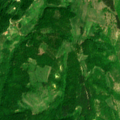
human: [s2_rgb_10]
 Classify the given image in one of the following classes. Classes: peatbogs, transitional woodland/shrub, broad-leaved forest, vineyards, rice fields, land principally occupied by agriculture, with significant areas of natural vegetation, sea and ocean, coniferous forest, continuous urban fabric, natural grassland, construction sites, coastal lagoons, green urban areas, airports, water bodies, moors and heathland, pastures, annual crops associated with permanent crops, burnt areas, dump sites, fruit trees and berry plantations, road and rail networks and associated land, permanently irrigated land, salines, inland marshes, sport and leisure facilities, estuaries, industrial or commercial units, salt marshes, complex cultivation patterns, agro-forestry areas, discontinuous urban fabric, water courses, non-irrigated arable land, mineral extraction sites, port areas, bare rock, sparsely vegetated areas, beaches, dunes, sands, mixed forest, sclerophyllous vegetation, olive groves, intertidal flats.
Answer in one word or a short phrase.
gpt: pastures, land principally occupied by agriculture, with significant areas of natural vegetation, broad-leaved forest